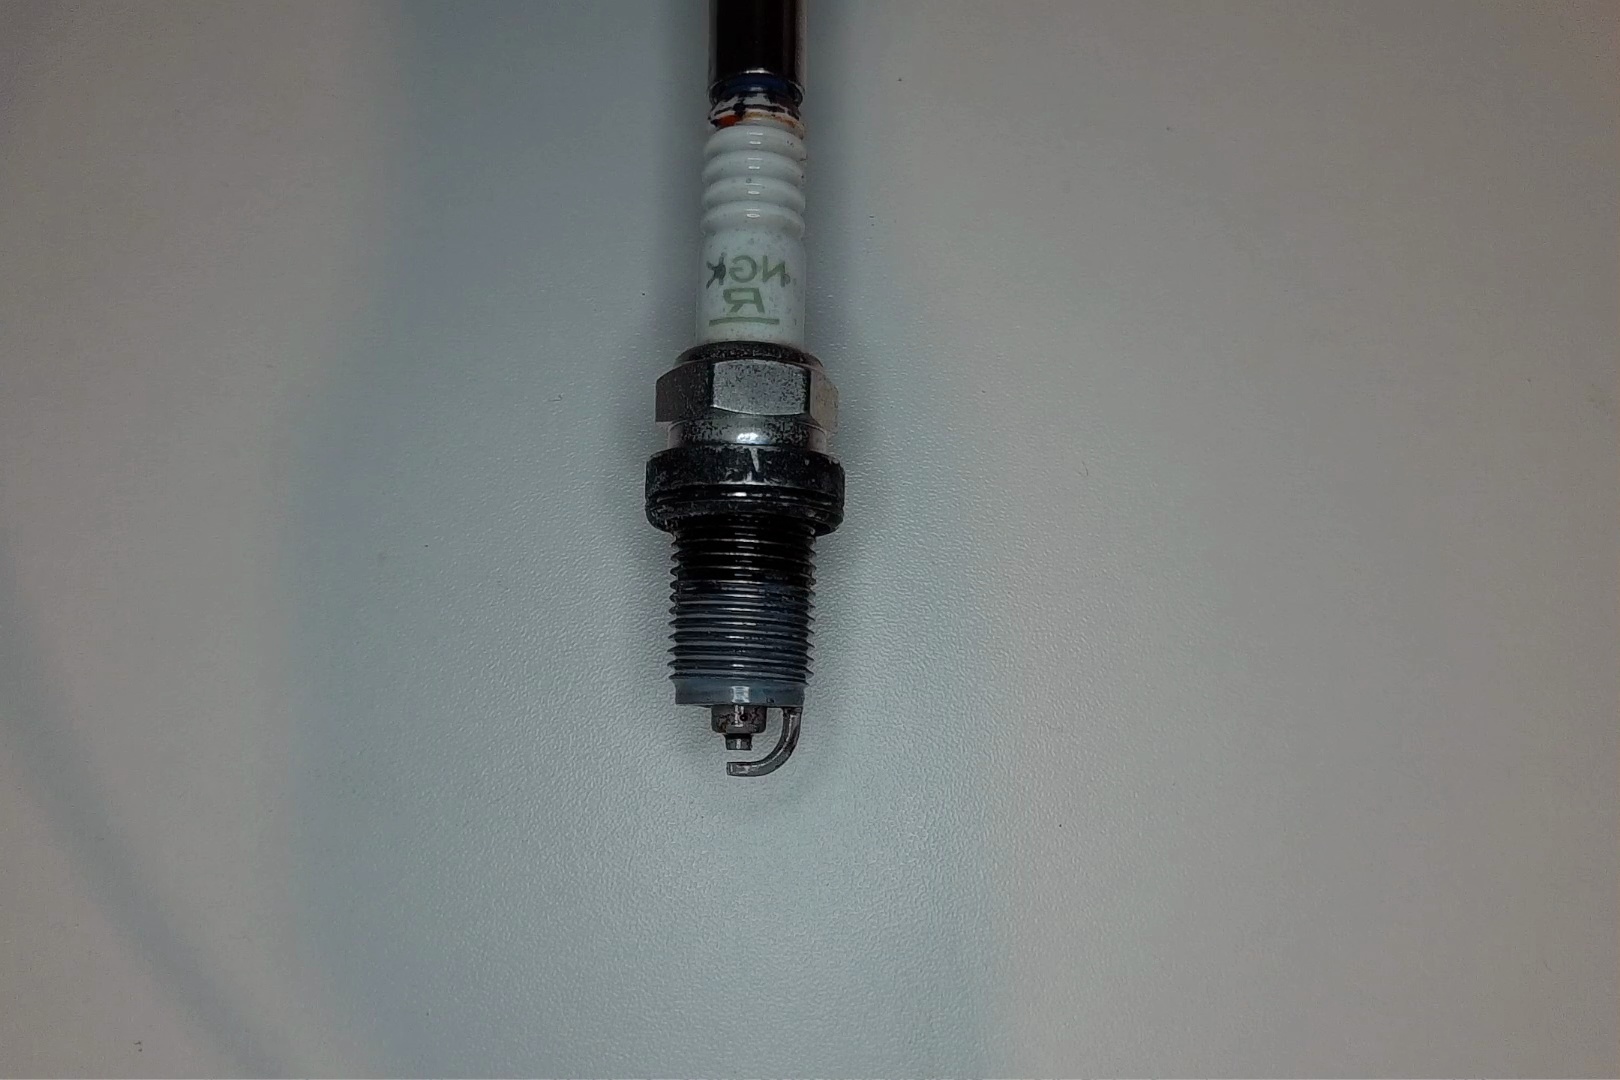
Label: anomaly